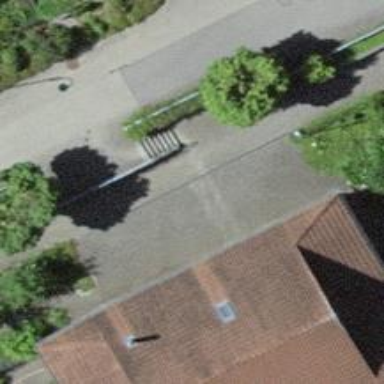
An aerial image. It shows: Road with steps.